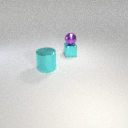
large cyan metal cylinder to the left of small cyan metal cube